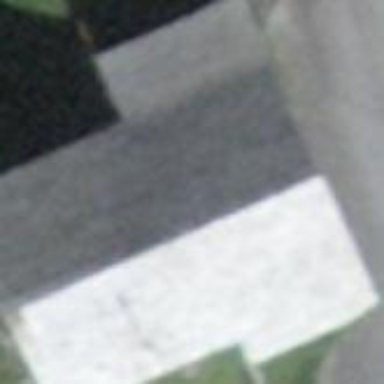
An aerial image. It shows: Farm building.